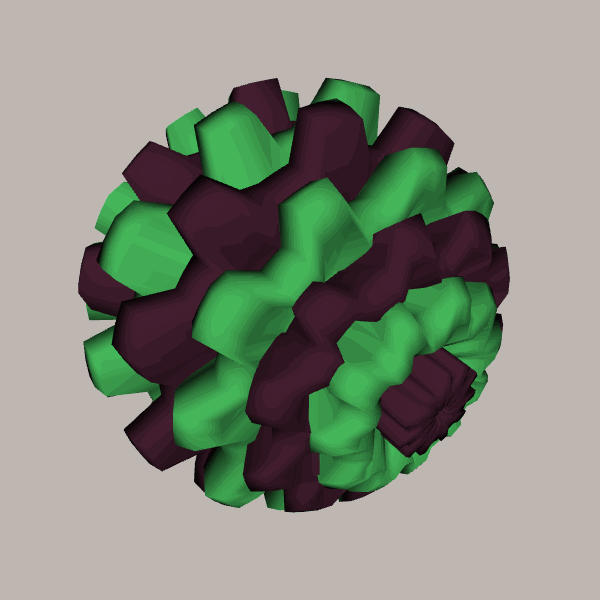
Background: light